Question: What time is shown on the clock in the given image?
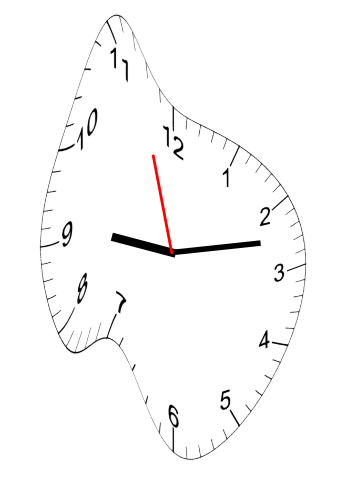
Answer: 09:12:57